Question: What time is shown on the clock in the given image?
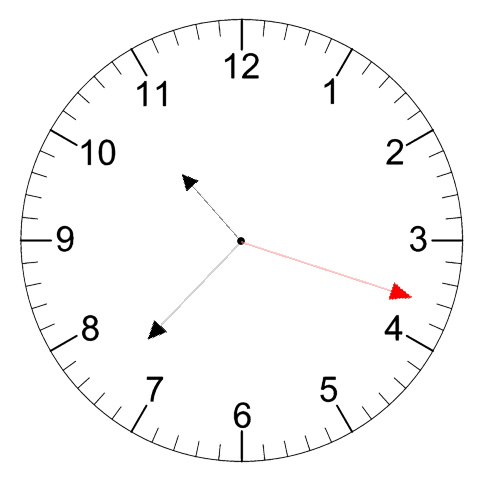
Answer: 10:37:18